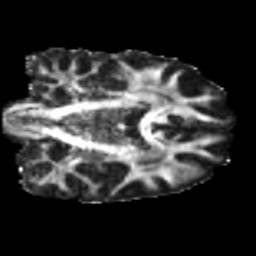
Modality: FA
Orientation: coronal
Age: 46
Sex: male
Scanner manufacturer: siemens
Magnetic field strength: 3 T
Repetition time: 5 s
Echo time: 0.092 s